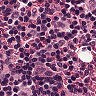
Metastatic tissue present: no